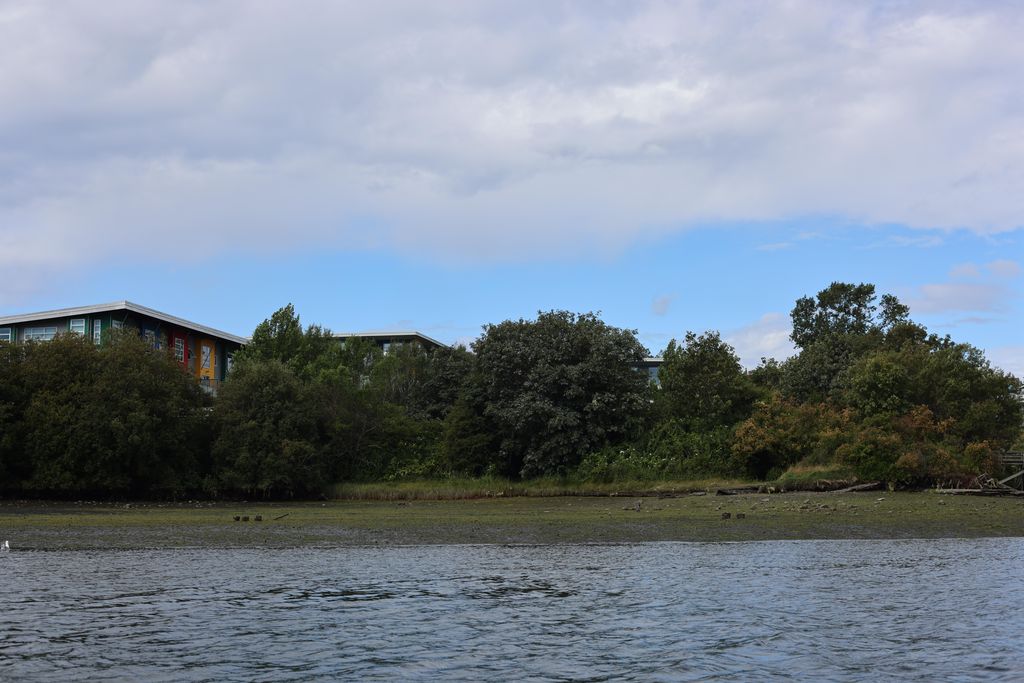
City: victoria